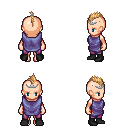
a pixel art fantasy rpg character, female body template, human, light skin, chain tabard jacket, magenta pants, light blonde mohawk hairstyle, silver tiara, black shoes, four views (front, back, left, right), 2x2 character sprite sheet, small pixel art, hard edges, no anti-aliasing